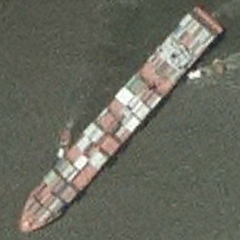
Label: Container_ship